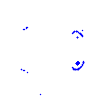
Particle: pion